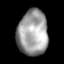
Tissue: lung
Cell type: T cells
Senescence score: 0.1201
Nuclear area (px): 1352
Mean DAPI intensity: 158.429